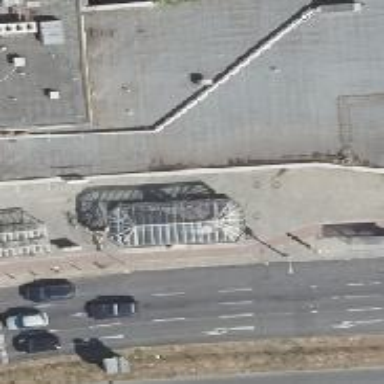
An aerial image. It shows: Subway entrance for railway system.